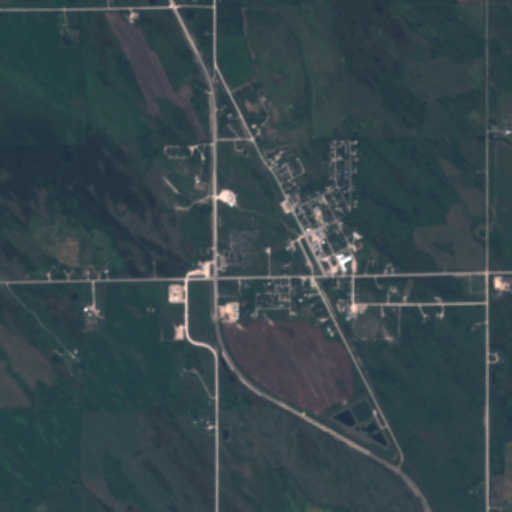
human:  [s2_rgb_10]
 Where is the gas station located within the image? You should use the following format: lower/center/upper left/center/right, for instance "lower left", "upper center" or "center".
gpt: The gas station is located in the center of the image.
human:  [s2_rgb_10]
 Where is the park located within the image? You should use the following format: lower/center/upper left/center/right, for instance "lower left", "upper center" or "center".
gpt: The park is located in the center right of the image.
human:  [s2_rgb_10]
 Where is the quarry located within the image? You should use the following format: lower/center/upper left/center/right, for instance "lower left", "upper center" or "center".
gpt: There is no quarry in the image.